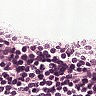
Metastatic tissue present: no